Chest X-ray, PA view. Patient: 45 years old, sex F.
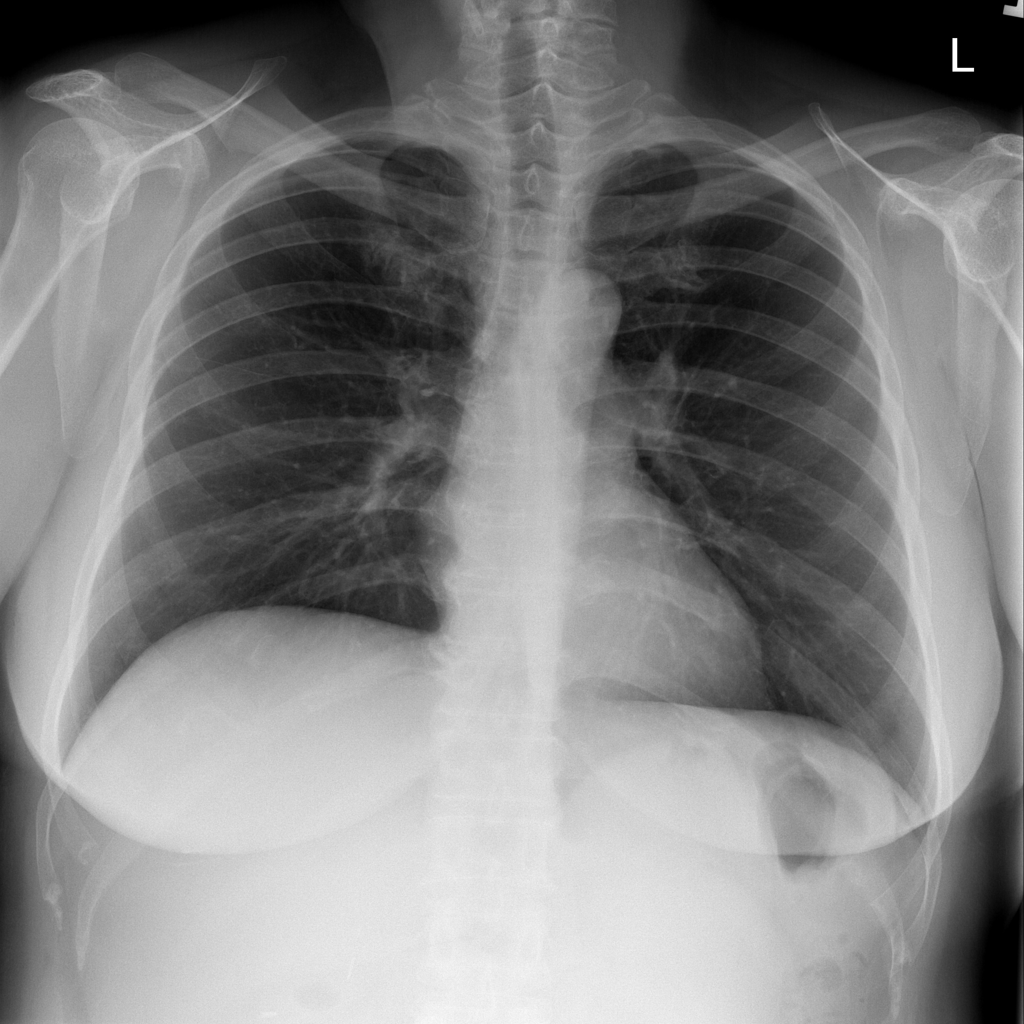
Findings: No Finding